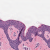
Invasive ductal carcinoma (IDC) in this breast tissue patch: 0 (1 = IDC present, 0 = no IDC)